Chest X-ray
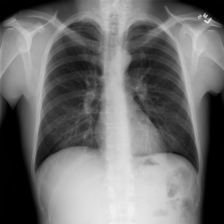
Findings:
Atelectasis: negative
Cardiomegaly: negative
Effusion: negative
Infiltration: positive
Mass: negative
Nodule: negative
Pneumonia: negative
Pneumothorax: negative
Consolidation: negative
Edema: negative
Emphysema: negative
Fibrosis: negative
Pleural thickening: negative
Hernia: negative